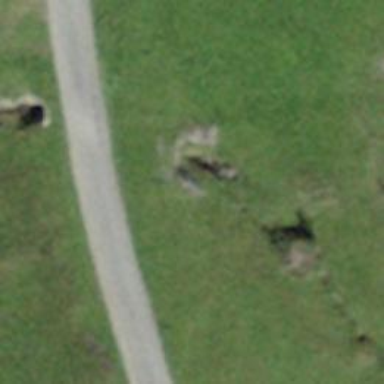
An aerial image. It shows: Culvert tunnel.